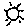
Label: sun